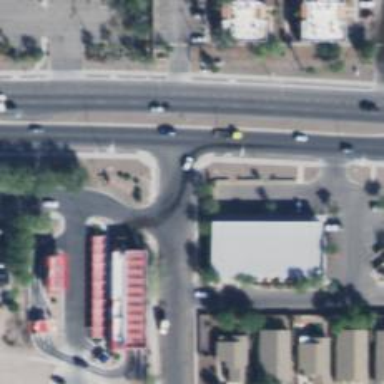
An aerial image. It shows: Unmarked crossing on the road.